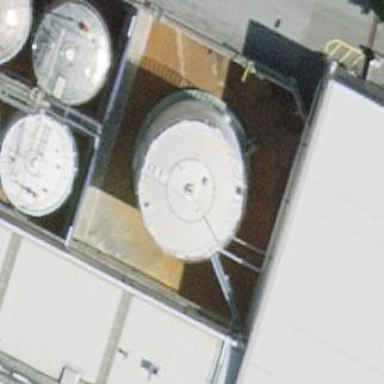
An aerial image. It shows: Storage tank building.